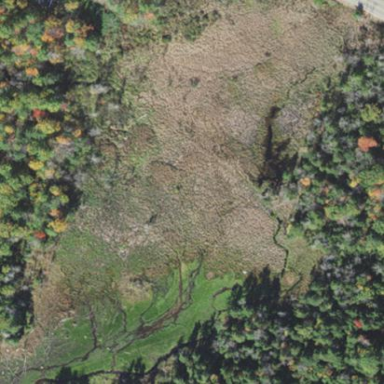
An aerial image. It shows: Wetland area.